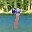
Label: 9